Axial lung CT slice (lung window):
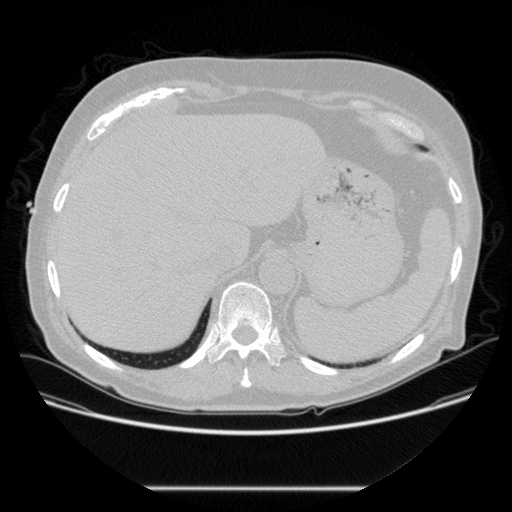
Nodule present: no